Question: I'm working on a homework assignment for an image shrinking program in C++. My picture is represented by a 2D array of pixels; each pixel is an object with members "red", "green" and "blue." To solve the problem I am trying to access the 2D array one block at a time and then call a function which finds the average RGB value of each block and adds a new pixel to a smaller image array. The size of each block (or scale factor) is input by the user.
As an example, imagine a 100-item 2D array like myArray[10][10]. If the user input a shrink factor of 3, I would need to break out mini 2D arrays of size 3 by 3. I do not have to account for overflow, so in this example I can ignore the last row and the last column.

I have most of the program written, including the function to find the average color. I am confused about how to traverse the 2D array. I know how to cycle through a 2D array sequentially (one row at a time), but I'm not sure how to get little squares within an array.
Any help would be greatly appreciated!
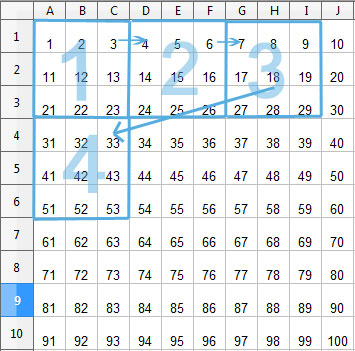
Answer: Something like this should work:
'''
for(size_t bx = 0; bx < width; bx += block_width)
for(size_t by = 0; by < height; by += block_height) {
float sum = 0;
for(size_t x = 0; x < block_width; ++x)
for(size_t y = 0; y < block_height; ++y) {
sum += array[bx + x][by + y];
}
average = sum / (block_width * block_height);
new_array[bx][by] = average;
}
'''
'width' is the whole width, 'block_width' is the length of your blue squares on diagram